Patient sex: M
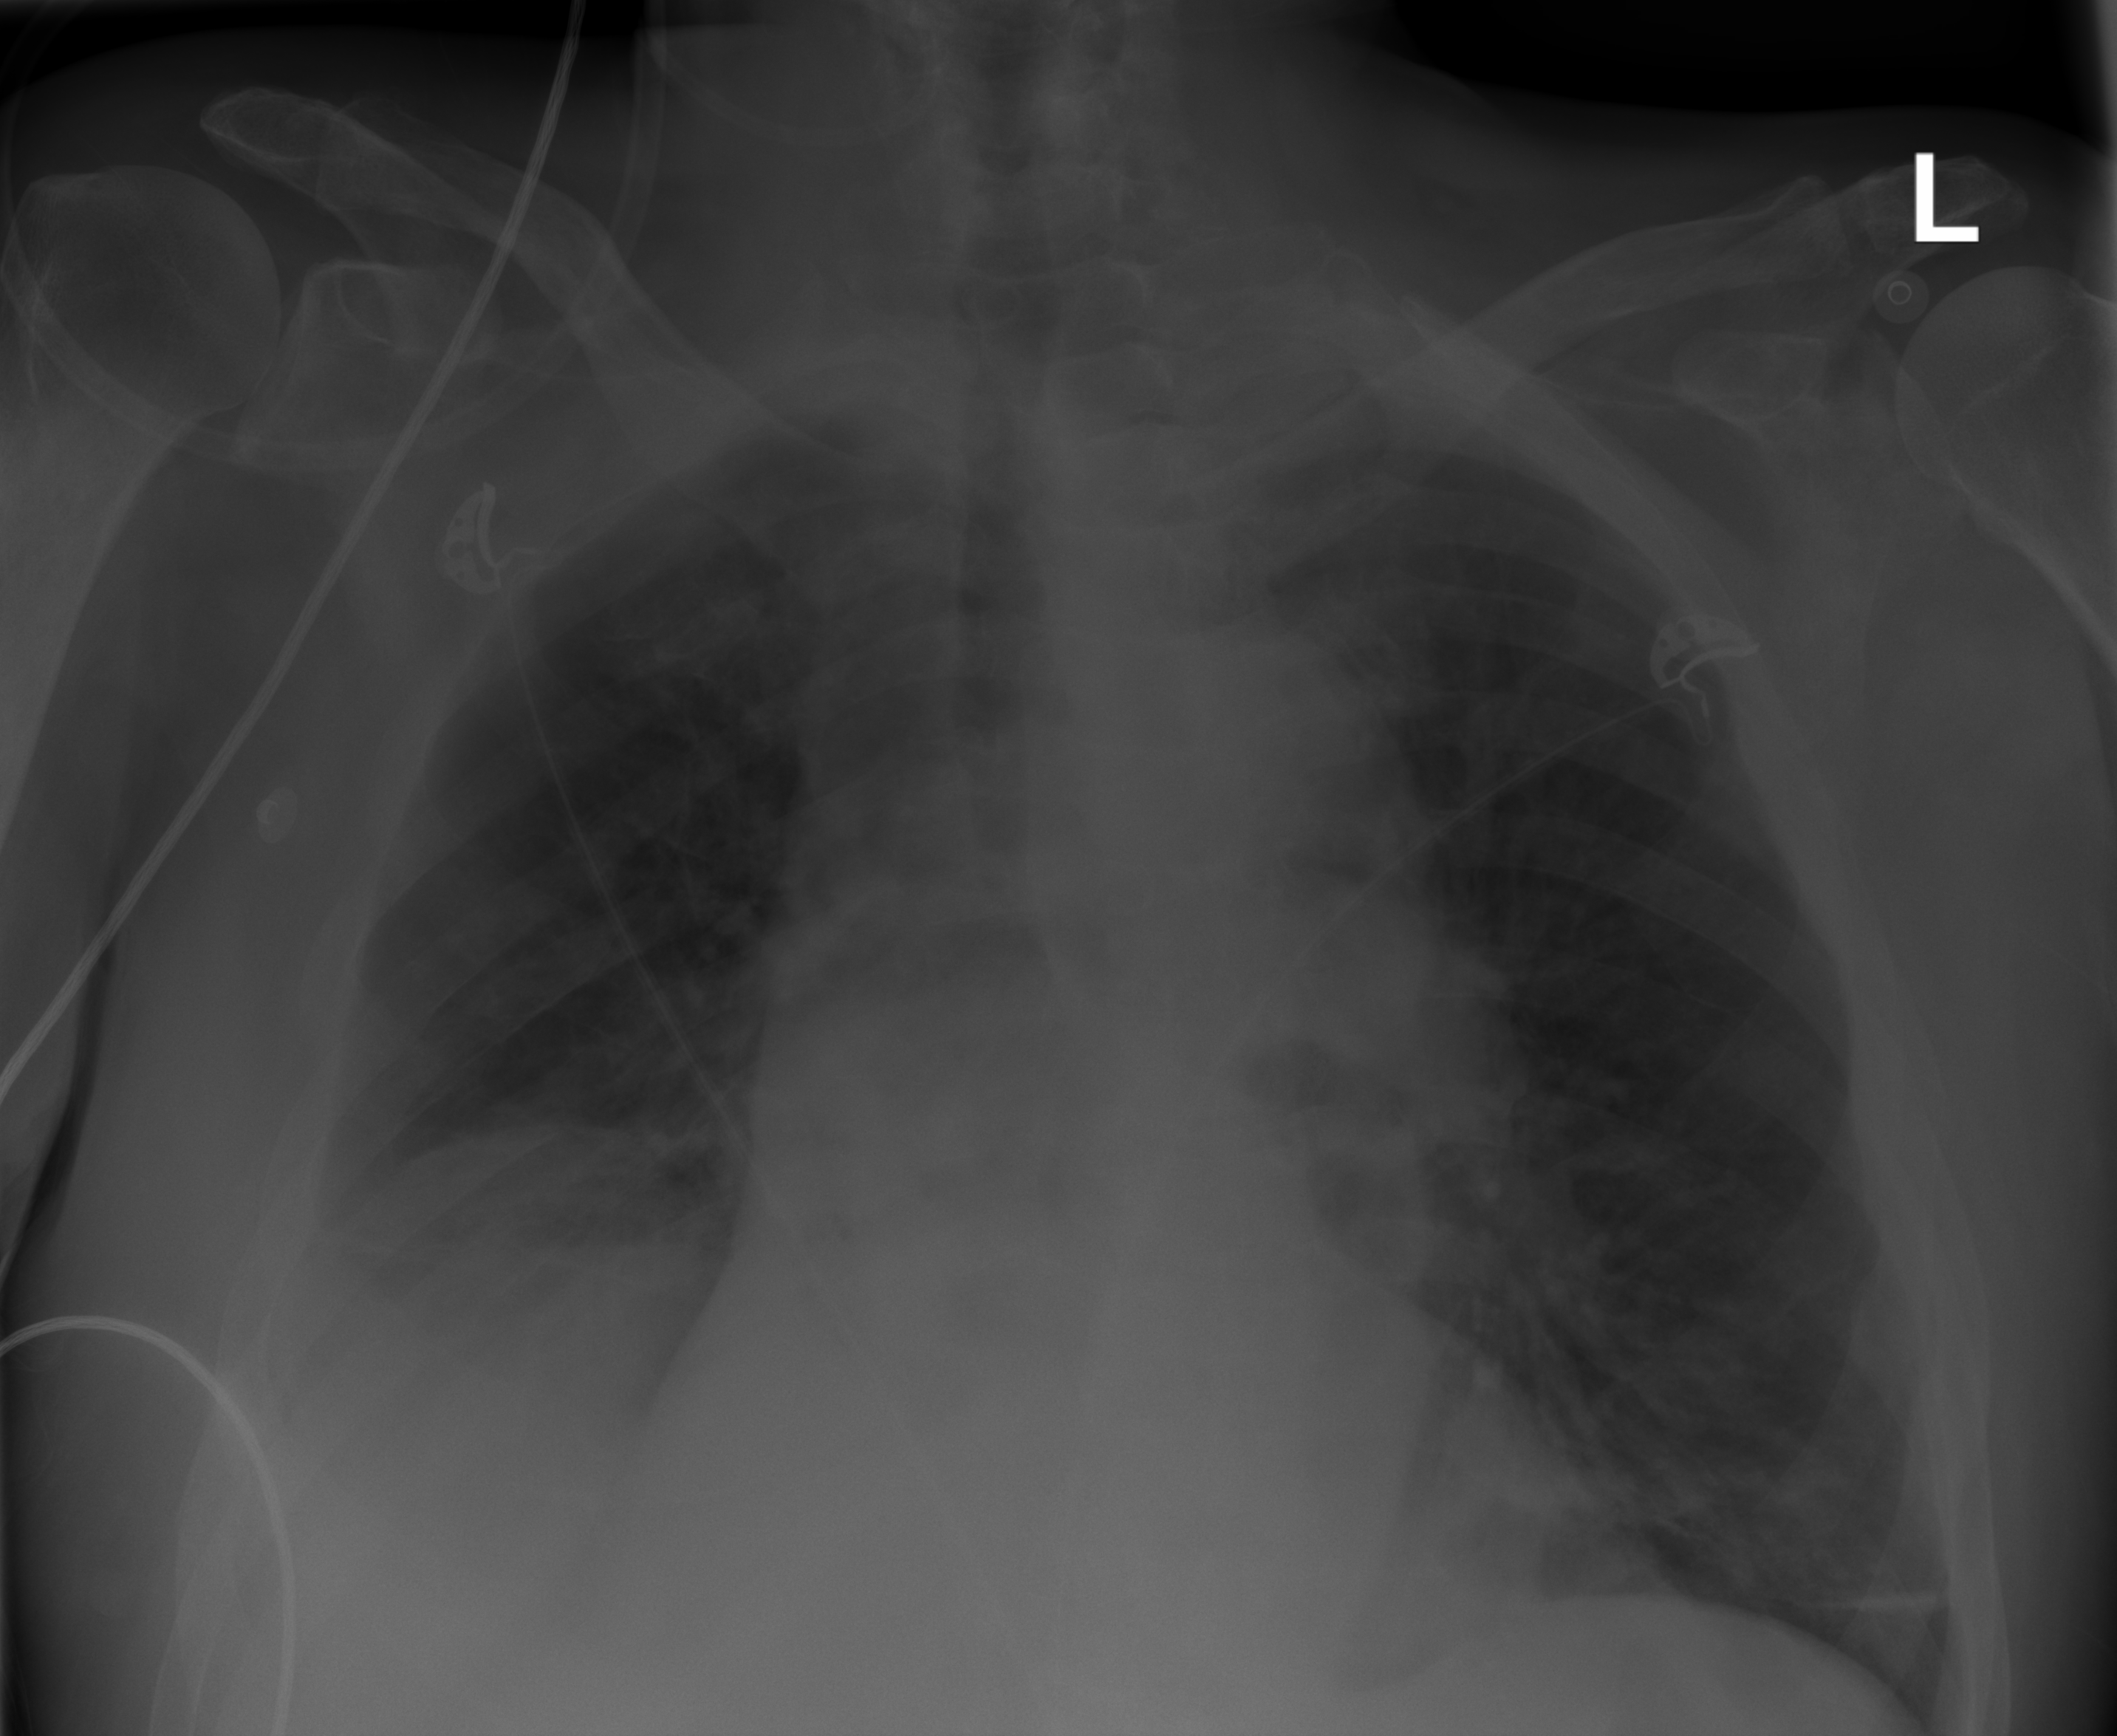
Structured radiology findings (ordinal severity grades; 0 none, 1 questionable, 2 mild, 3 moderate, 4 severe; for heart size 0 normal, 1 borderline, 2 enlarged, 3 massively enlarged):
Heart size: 2
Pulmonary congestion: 2
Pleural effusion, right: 2
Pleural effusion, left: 0
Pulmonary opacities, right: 0
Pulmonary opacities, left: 0
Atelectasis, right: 2
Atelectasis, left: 0